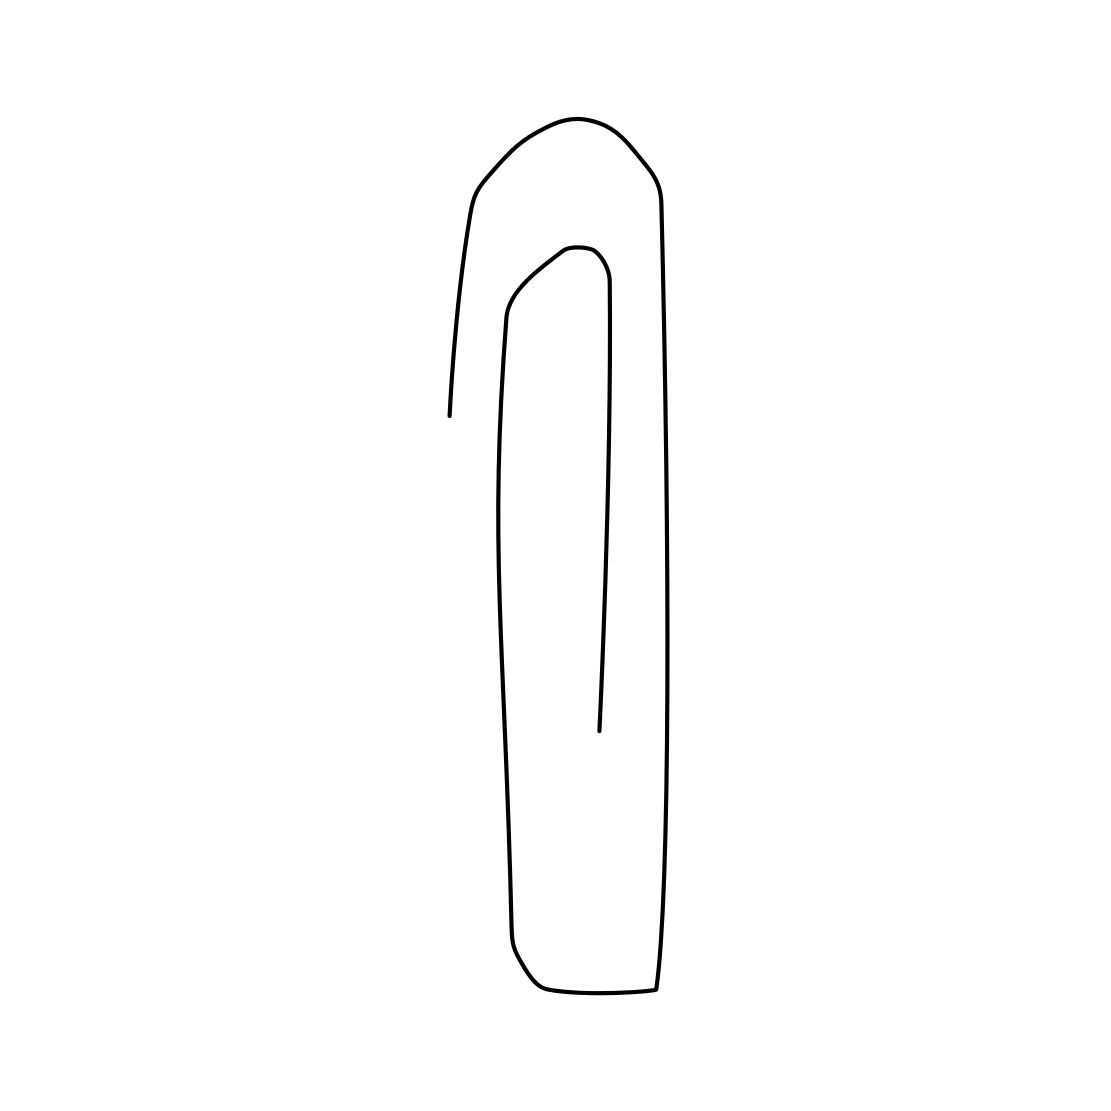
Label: paper clip